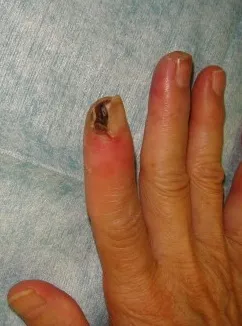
(a,b) Bilateral index fingers developed painful ulcers with eschar.
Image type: medical_photograph (skin_photograph)